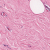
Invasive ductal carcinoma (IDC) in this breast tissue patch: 0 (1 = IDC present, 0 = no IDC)